【题型】选择题　【知识点】立体几何　【难度】easy
已知圆锥的底面周长为$16\pi$，侧面积为$80\pi$，则过该圆锥顶点的平面截此圆锥所得截面面积的最大值为（）

A. $2$
B. $48$
C. $50$
D. $96$
【解答】
【答案】C
【分析】由题可求圆锥底面半径$r$和母线长$l$，先求当截面过中心轴$PO$时，顶角$\angle APB$为钝角，然后得出截面面积的最大值即可.
【详解】设圆锥底面半径为$r$，母线长为$l$，

则$\begin{cases}2\pi r = 16\pi \\ \pi r l = 80\pi \end{cases} \implies \begin{cases} r = 8 \\ l = 10 \end{cases}$，
当截面过中心轴$PO$时，所以$PA = PB = l = 10$，$AB = 2r = 16$，
所以$\cos\angle APB = \dfrac{100 + 100 - 256}{2 \times 10 \times 10} = -\dfrac{7}{25} < 0$，
由三角形面积公式得当$\angle CPD = \dfrac{\pi}{2}$时，截面面积最大，最大为$\dfrac{1}{2} \times 10 \times 10 = 50$.
故选：C.
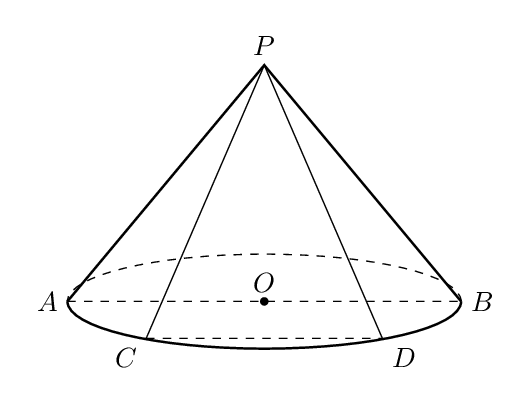